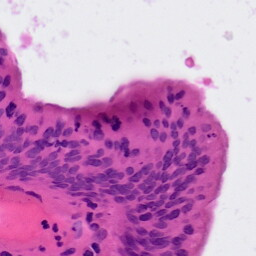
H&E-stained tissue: Colon